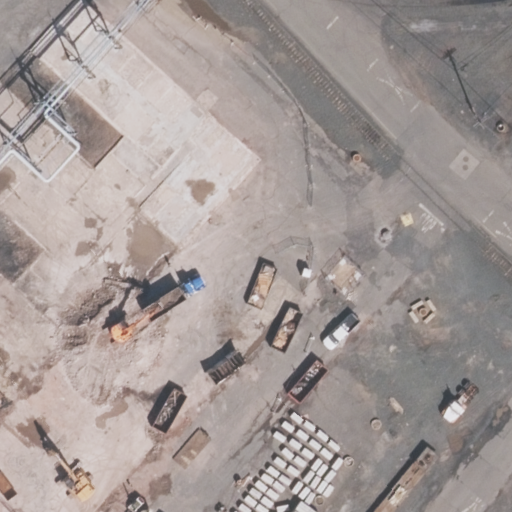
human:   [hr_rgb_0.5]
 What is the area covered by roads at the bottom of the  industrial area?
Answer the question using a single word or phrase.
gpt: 0m2

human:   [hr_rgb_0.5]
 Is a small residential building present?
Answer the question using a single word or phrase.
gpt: no

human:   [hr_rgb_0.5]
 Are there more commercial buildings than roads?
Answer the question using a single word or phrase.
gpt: no

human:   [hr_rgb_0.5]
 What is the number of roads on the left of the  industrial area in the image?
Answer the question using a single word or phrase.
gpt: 0

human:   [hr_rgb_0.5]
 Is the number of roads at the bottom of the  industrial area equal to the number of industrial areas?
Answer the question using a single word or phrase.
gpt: no

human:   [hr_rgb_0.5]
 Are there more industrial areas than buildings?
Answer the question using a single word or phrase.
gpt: yes

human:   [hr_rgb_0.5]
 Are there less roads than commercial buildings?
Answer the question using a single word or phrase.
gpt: no

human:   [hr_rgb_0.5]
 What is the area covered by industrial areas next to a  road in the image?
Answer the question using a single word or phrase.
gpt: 10583m2

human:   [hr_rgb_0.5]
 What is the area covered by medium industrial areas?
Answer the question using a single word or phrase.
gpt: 0m2

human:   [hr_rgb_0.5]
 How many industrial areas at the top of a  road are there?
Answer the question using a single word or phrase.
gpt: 0

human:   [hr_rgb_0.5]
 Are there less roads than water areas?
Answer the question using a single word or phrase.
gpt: no

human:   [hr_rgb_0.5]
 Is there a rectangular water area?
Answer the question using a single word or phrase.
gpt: no

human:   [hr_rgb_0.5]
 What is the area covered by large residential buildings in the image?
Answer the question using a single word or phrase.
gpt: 0m2

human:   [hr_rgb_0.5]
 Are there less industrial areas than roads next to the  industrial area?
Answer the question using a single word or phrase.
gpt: yes

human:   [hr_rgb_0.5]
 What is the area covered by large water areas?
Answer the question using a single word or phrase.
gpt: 0m2

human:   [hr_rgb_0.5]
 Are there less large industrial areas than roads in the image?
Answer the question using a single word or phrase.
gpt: yes

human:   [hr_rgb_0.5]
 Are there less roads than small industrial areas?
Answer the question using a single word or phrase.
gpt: no

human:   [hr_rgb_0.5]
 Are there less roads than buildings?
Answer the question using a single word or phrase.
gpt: no

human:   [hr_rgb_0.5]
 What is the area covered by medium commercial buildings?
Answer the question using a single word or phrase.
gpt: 0m2

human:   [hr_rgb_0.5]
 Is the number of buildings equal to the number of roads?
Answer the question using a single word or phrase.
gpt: no

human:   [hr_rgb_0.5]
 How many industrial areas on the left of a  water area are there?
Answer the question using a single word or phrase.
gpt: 0

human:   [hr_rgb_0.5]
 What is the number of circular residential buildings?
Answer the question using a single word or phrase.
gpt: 0

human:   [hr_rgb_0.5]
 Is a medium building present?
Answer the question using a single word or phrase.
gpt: no

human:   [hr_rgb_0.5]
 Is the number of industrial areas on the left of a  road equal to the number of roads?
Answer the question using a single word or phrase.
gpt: no

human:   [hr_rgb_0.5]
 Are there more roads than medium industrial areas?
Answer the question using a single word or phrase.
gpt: yes

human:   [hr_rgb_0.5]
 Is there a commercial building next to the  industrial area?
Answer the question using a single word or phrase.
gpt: no

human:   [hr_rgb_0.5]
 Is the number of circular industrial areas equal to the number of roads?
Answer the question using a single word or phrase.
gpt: no

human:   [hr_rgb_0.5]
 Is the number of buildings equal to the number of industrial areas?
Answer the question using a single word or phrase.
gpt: no

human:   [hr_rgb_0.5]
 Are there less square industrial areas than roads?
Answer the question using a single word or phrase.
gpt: yes

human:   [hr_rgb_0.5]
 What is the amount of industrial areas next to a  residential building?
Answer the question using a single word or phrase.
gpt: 0

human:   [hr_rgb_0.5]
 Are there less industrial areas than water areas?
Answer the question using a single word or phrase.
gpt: no

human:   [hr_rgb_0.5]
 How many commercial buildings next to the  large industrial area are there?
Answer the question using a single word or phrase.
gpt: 0

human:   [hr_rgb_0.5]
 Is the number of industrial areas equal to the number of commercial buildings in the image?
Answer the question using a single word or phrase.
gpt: no

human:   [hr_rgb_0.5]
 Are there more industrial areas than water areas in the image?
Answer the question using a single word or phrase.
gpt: yes

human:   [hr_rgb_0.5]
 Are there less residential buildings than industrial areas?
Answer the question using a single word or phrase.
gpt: yes

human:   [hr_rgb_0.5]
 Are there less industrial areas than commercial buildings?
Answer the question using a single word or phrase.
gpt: no

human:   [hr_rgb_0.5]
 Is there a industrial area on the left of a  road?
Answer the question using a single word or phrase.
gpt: no